Interaction volume radius: 5 \u00c5
Interaction volume height: 35 \u00c5
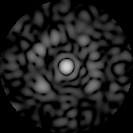
Disorder parameter: 0.7741